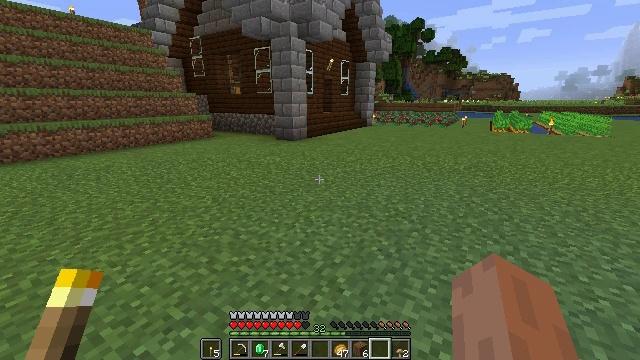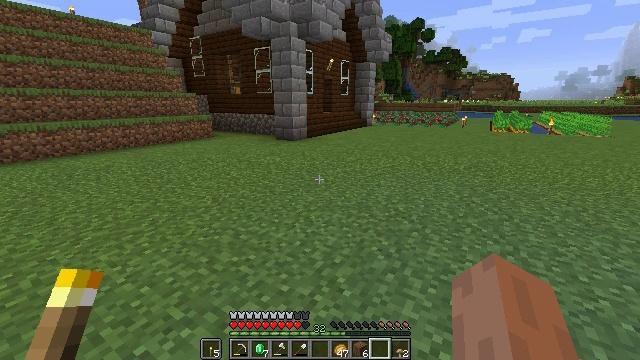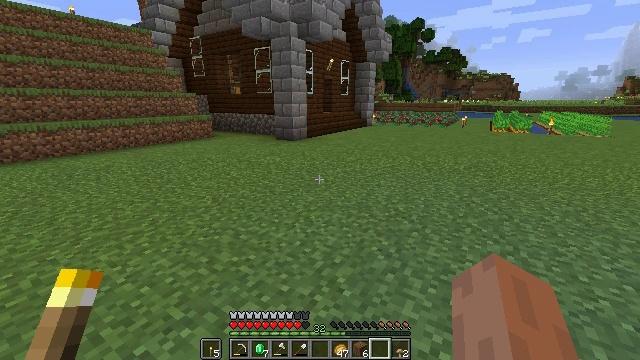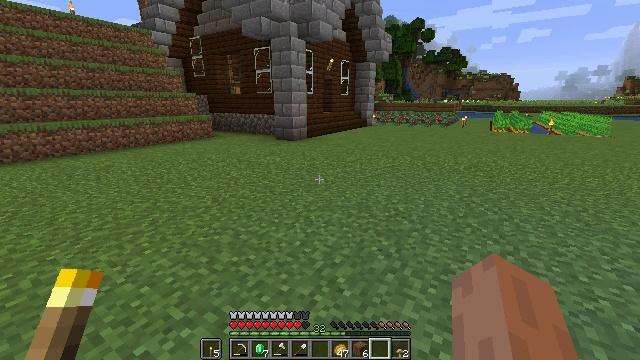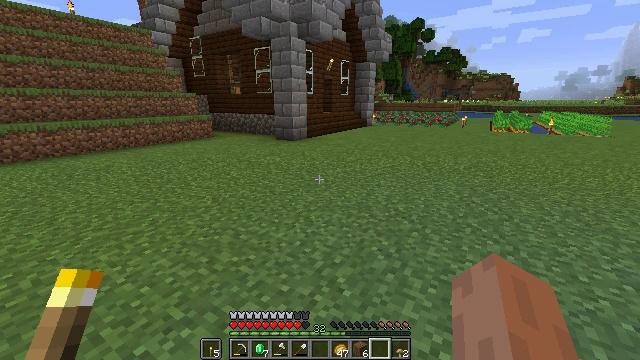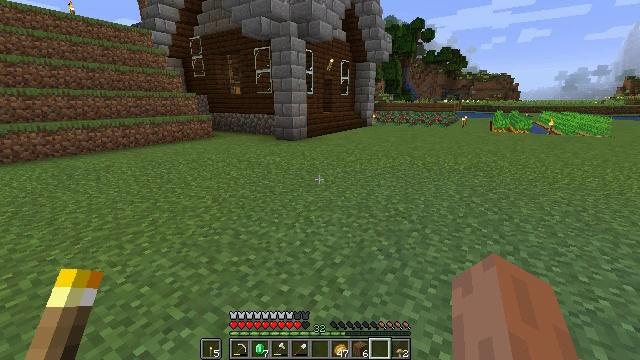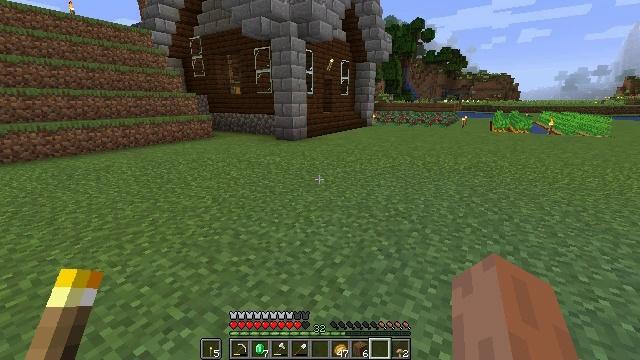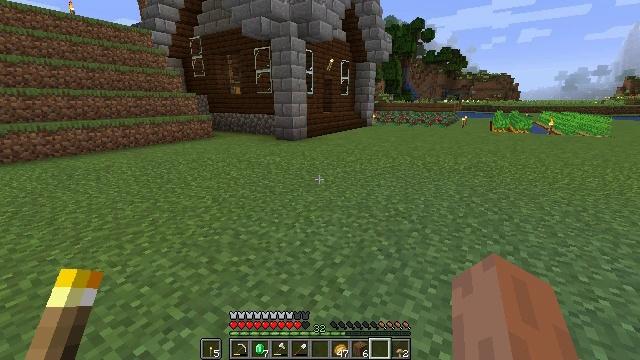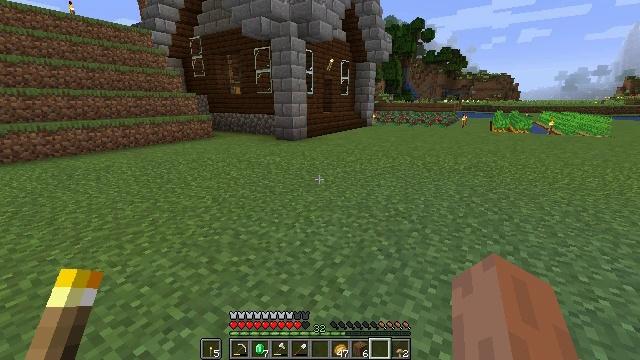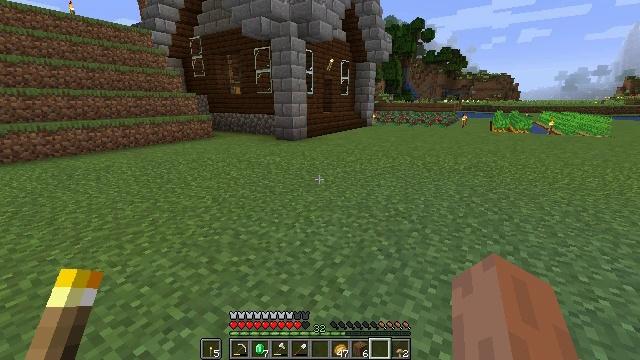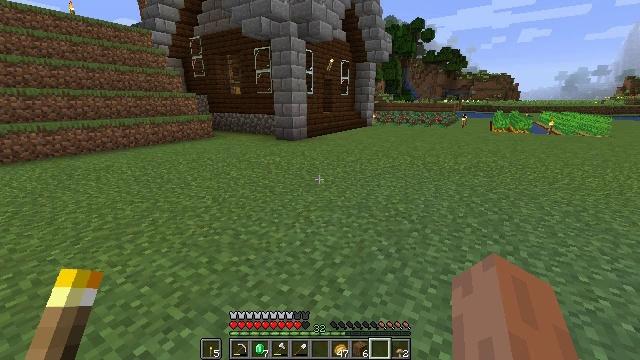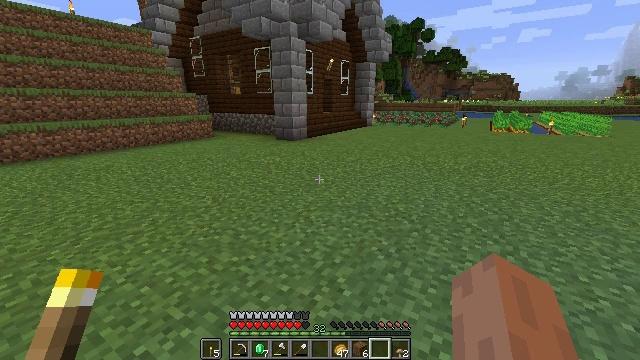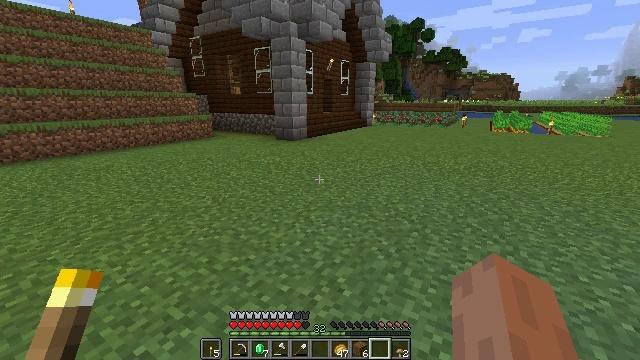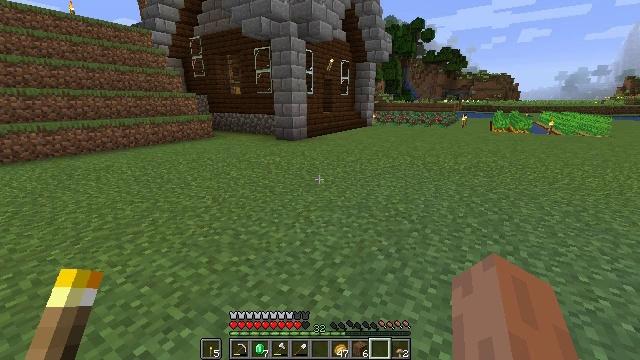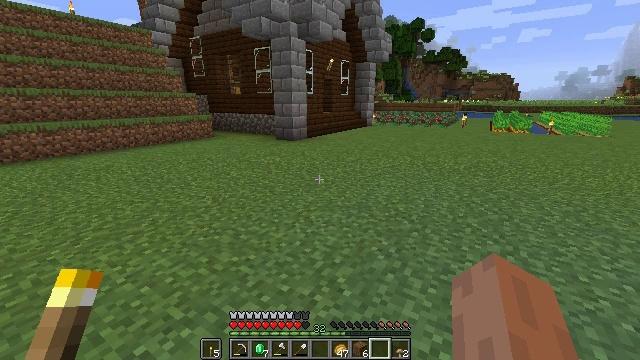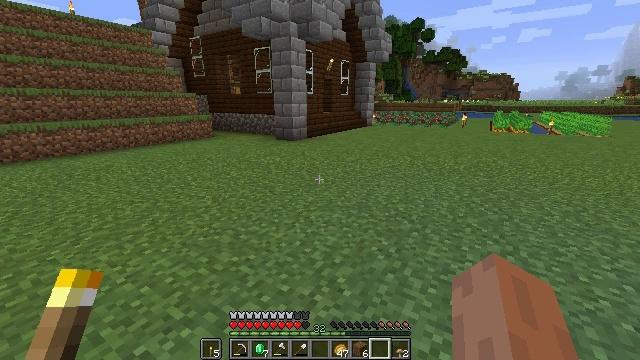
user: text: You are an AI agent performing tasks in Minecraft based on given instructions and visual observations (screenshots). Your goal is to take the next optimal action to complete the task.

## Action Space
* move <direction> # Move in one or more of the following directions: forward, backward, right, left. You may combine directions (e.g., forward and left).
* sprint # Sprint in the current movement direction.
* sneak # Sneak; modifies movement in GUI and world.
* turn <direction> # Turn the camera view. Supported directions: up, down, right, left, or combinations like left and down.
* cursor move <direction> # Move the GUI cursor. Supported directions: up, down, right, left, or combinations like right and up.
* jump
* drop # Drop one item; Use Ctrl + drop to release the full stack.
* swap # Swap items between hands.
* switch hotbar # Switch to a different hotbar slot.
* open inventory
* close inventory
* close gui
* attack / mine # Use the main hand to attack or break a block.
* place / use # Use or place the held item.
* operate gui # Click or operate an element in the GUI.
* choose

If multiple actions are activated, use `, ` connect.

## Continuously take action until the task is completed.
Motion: motion action
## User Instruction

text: Create spruce stairs using a crafting table.
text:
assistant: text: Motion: no_op
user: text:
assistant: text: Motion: no_op
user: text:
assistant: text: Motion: no_op
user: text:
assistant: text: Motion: no_op
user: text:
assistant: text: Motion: no_op
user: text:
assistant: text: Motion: no_op
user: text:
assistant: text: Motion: no_op
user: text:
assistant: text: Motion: no_op
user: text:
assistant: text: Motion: no_op
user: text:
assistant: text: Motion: no_op
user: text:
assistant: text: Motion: no_op
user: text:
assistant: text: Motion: no_op
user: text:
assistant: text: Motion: no_op
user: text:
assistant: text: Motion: no_op
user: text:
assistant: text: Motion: no_op
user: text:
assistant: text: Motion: no_op
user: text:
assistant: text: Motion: no_op
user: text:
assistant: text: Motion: no_op
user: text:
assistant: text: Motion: no_op
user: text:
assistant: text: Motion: no_op
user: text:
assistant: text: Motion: no_op
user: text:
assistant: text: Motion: no_op
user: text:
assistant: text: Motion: no_op
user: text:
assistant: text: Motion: no_op
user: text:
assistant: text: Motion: no_op
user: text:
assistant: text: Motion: no_op
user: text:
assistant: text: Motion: no_op
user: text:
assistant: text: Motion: no_op
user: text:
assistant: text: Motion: no_op
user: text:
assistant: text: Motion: no_op